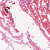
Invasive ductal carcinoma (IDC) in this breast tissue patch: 0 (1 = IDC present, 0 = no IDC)